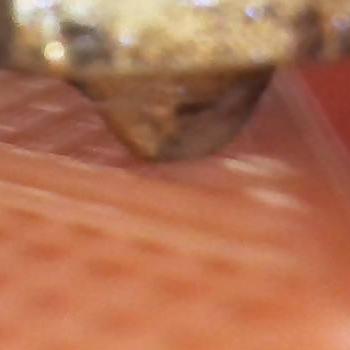
Flow rate: 300%